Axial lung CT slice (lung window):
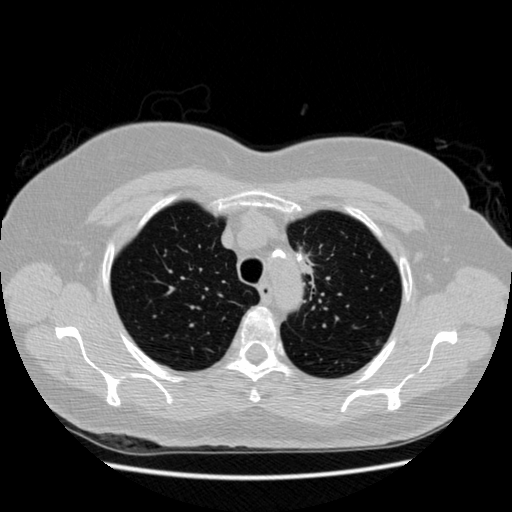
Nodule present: yes
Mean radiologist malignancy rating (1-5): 4